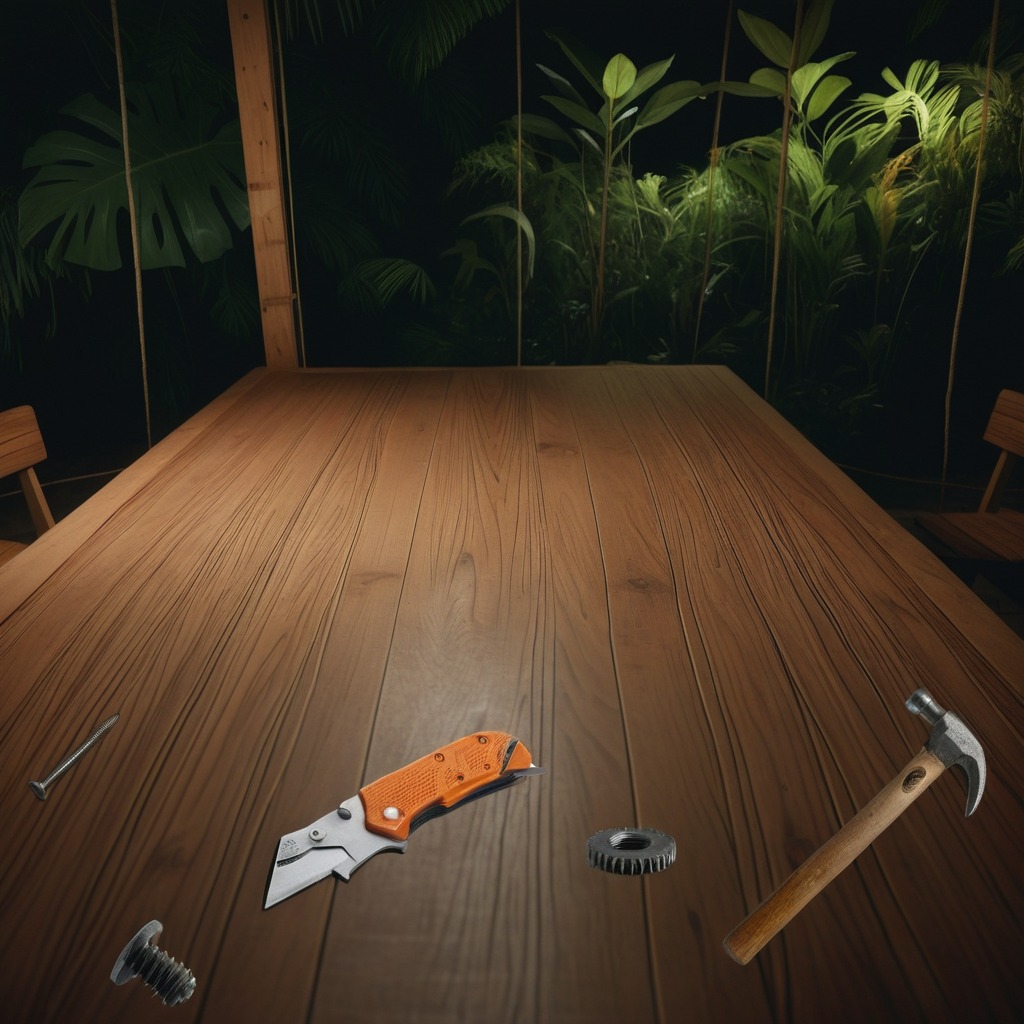
A steel gear with teeth, a utility knife, a metal machine screw, an iron nail, and a hammer are lying on a wooden table inside a jungle field workshop tent at night.